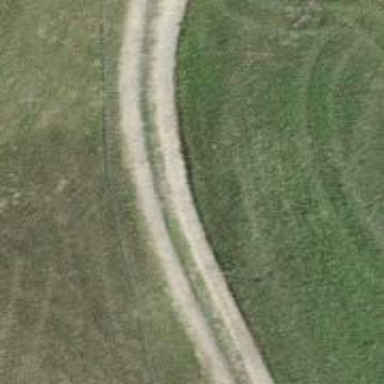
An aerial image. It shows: Grass track with grade4 surface.